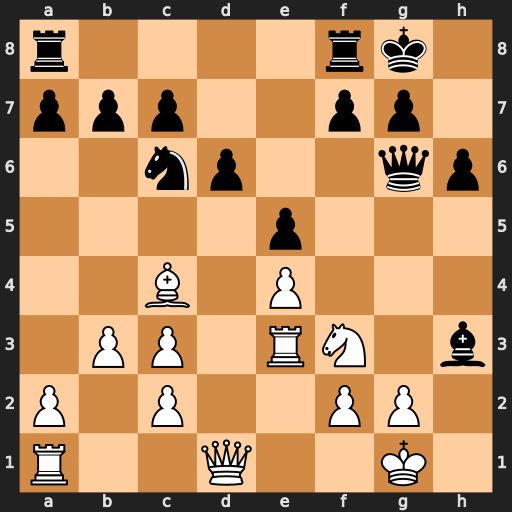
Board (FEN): r4rk1/ppp2pp1/2np2qp/4p3/2B1P3/1PP1RN1b/P1P2PP1/R2Q2K1
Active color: w
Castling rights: -
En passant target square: -
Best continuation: Nh4 Qg5 Rxh3